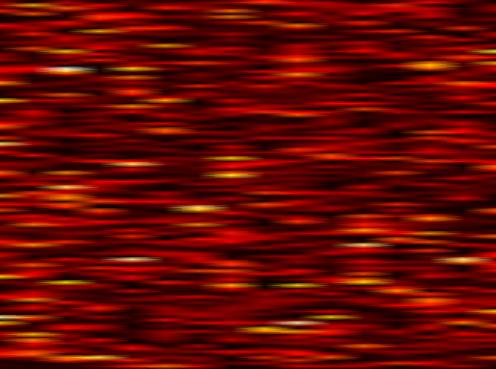
Label: FBMC